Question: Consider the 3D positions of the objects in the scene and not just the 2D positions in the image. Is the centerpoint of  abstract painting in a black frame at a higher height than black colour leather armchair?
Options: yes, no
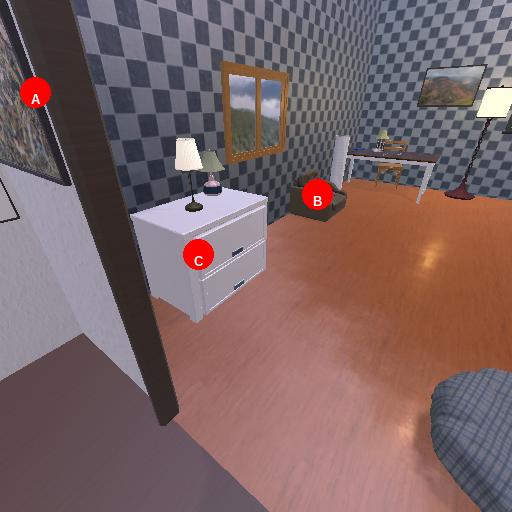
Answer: yes